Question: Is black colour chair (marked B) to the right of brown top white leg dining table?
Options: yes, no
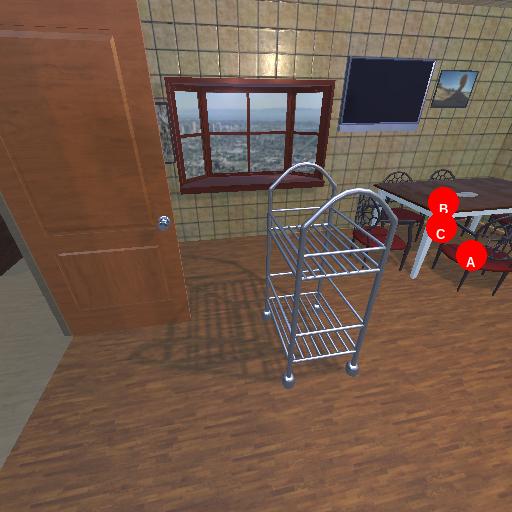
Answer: yes